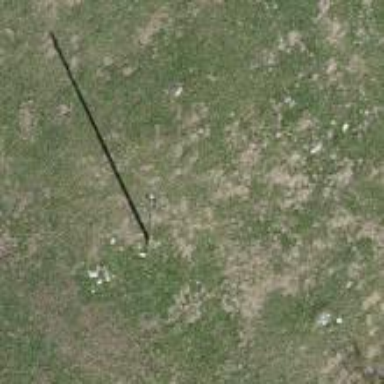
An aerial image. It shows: Power pole.